Question: I want to make a post page in the category.php template.
I want the first post to be a block of 600px by 600px and then 4 posts next to that of all 295px by 295px and the row under that first 4 blocks and than 1 big block etc.
So it will look like this:
can this be achieved with the
'''
<?php while (have_posts()) : the_post(); ?>
'''
loop?
Thanks.
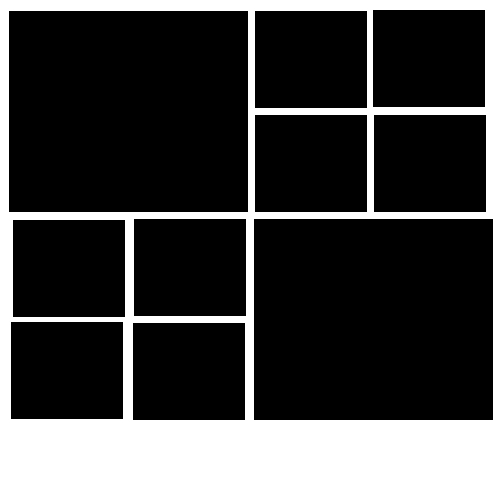
Answer: Yes. You just need to keep track of whether the big image is on the left or right, and have a count running to tell you which post you're on in the grid/row...and then a way to close out the div tags when the loop is over. Something along these lines:
'''
<?php
$big_left = true;
$items_displayed_in_this_row = 0;
while( have_posts() ){
if( $big_left ){
if( 0 == $items_displayed_in_this_row ){
// Code to put the big image on the left
the_post();
} else {
// Code to put the small images on the right
the_post();
}
} else {
if( 4 == $items_displayed_in_this_row ){
// Code to put the big image on the right
the_post();
} else {
// Code to put the small images on the left
the_post();
}
}
$items_displayed_in_this_row++;
if( 5 == $items_displayed_in_this_row ){
if( $big_left ){
$big_left = false;
} else {
$big_left = true;
}
$items_displayed_in_this_row = 0;
}
}
// While loop just ended. Close out whatever divs might be open.
// eg, if $items_displayed_in_this_row > 0, you're in the middle of a row
// and should close it.
?>
'''
No matter what, it's going to be long and ugly. But doing it in the main loop like this instead of a custom query will allow you to take advantage of pagination, prev/next, etc.